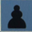
Piece: bP